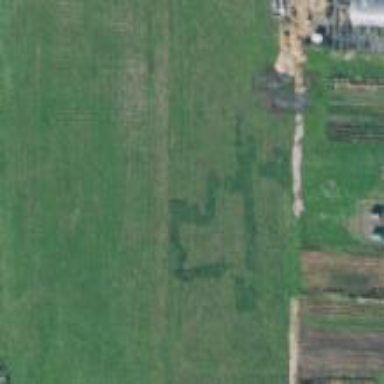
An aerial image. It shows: Historic maze.